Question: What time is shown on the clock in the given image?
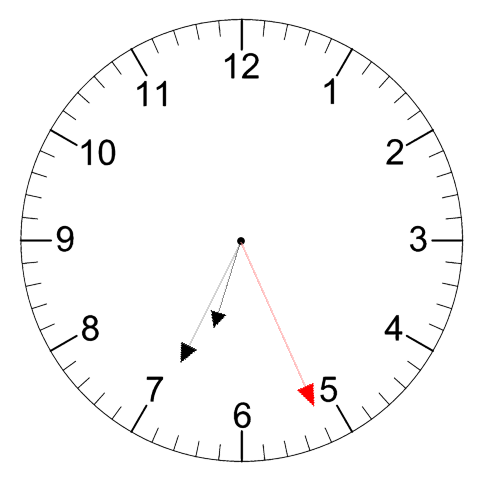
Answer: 06:34:26